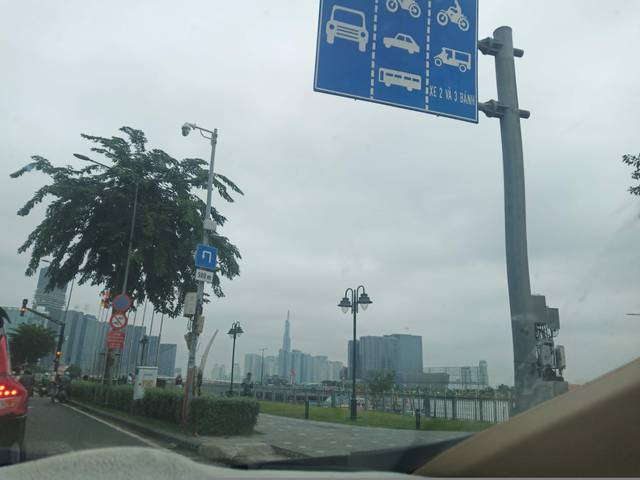
Region: Vietnam
Coordinates: 10.771, 106.706